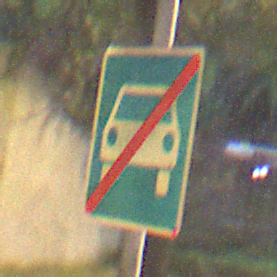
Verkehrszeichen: EndeKraftfahrstrasse
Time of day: Night
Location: Outdoor (Suburban)
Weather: PartlyCloudy
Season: NotSpecified
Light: Artificial